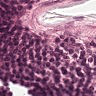
Metastatic tissue present: no